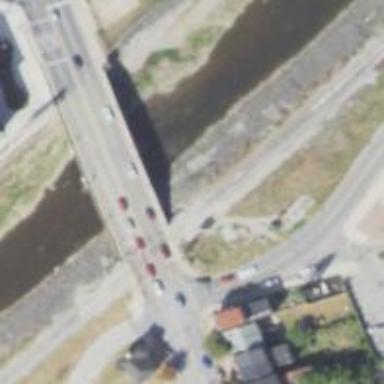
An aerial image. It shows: Bridge.